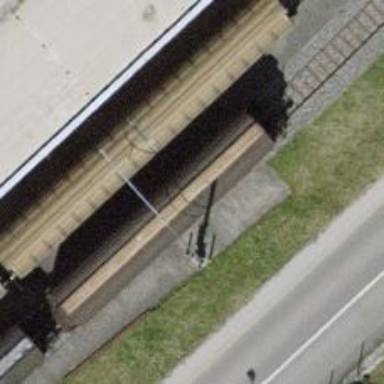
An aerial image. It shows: Single railway spur track.